Field crop: maize
Growth stage: 2
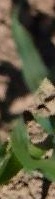
Species: maize